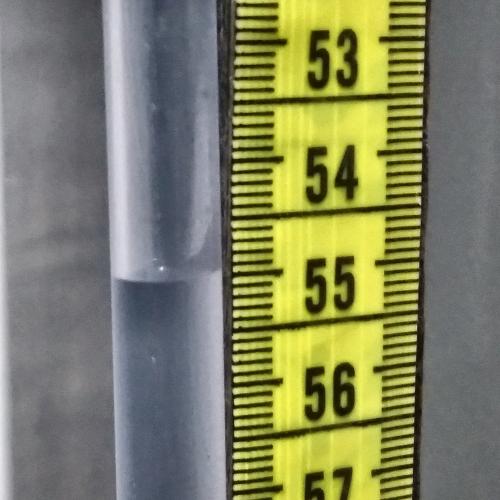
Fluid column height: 55.0 cm